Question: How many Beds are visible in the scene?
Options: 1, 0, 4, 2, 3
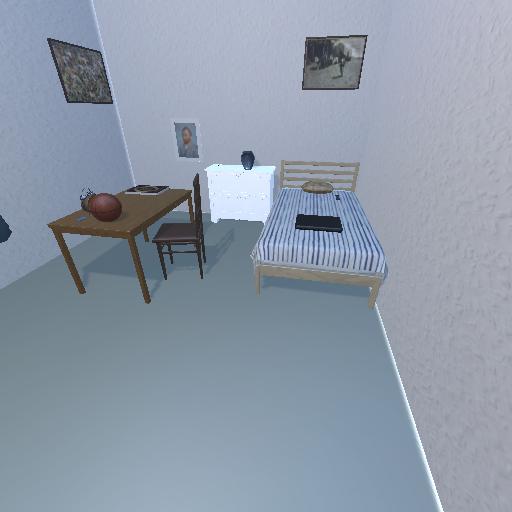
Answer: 1